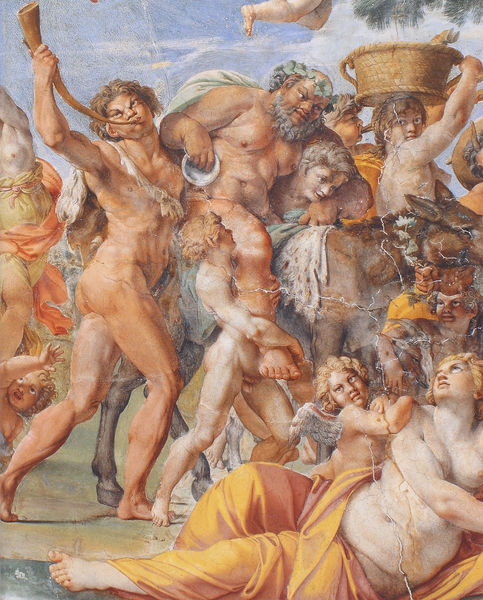
Titel: Deckenfresken der Galleria Farnese
Künstler: Annibale Carracci
Standort: Rom, Palazzo Farnese (EU - I - Latium)
Schlagwörter: akt, baum, blau, flügel, gemälde, himmel, mann, nackt, wolken, gelb, grün, menschen, ausschnitt, blume, braun, busen, frau, hut, männer, weiss, rot, tier, bart, betrunken, horn, öl, renaissance, esel, pferd, engel, putte, beine, huf, hufe, bein, brüste, ölgemälde, detail, wandmalerei, korb, nackte, kranz, efeu, bacchus, satyr, eros, fresko, amor, posaune, putten, putti, trunken, dionysos, ligend, silen